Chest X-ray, AP view. Patient: 63 years old, sex M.
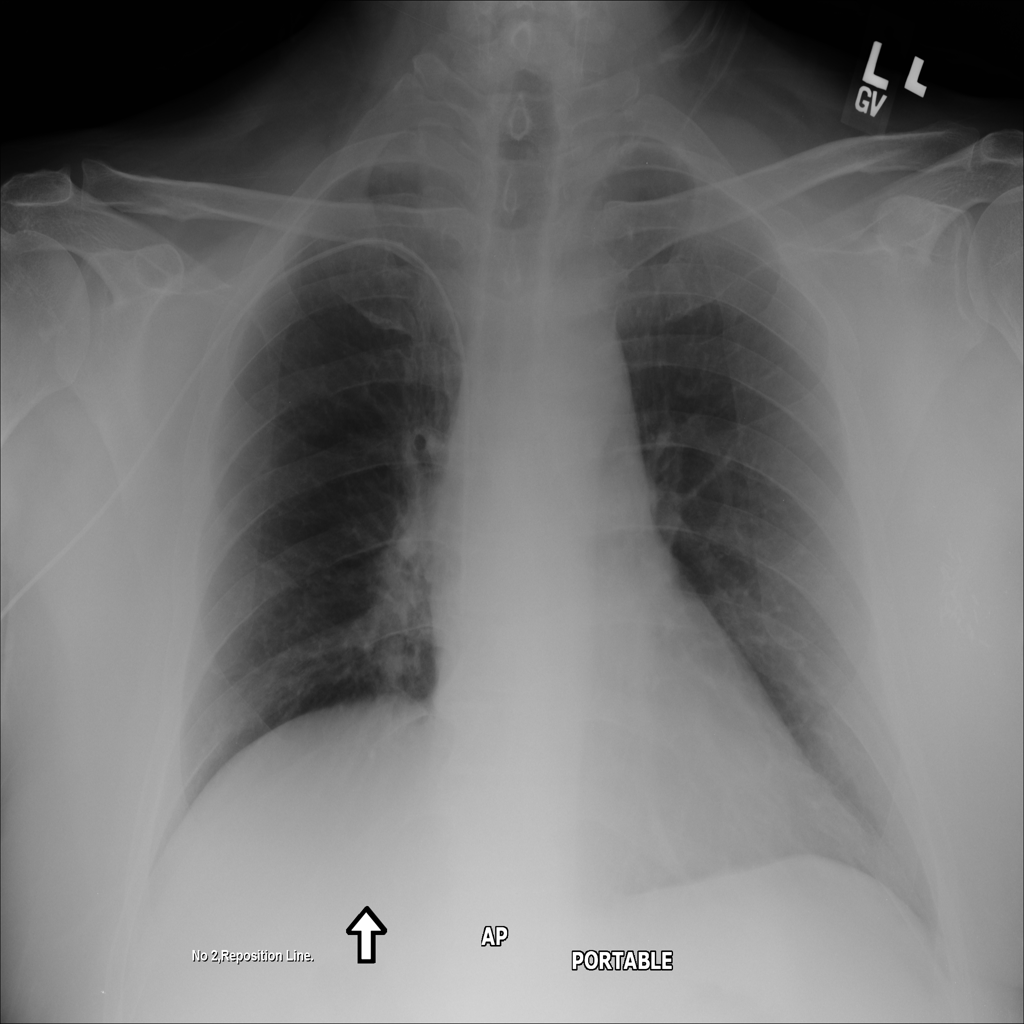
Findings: No Finding